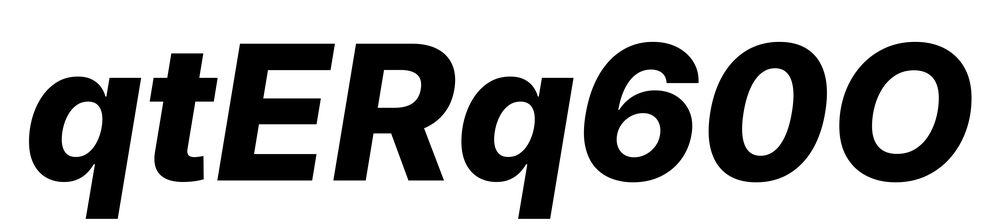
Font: Inter-Italic_ExtraBold_Italic